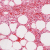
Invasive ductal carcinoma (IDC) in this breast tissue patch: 0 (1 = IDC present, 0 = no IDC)